Question: All right, this question requires a bit of reading on your side. I'll try to keep this short and simple.
I have a tree (not a binary tree, just a tree) with data associated to each node (binary data, I don't know what they are AND I don't know how long they are)
Each node of the tree also has an index which isn't related to how it appears in the tree, to make it short it could be like that:

The index number represents the order the user WANTS the tree to be navigated and cannot be duplicated.
I need to store this structure in a file on the disk.
My problem is: .
In fact the user should be allowed to
- - -
I'm using C++ and Qt and by now I thought of a lot of structures with a lot of fields like this one
'''
struct dataToBeStoredInTheFile
{
long data_size;
byte *data; //... the data here
int index;
int number_of_children;
int *children_indices; // ... array of integers
}
'''
this has the advantage to identify each node with its respective index, but it's highly slow when swapping indices between two nodes or deleting a node and updating each other node's index because you have to traverse all the nodes and all their "children_indices" arrays.
Would using something like an "hash" to identify each node be more flexible?
Should I use two indices, one for the position in the tree and one for the user's index? If you have any better idea to store the data, you're welcome
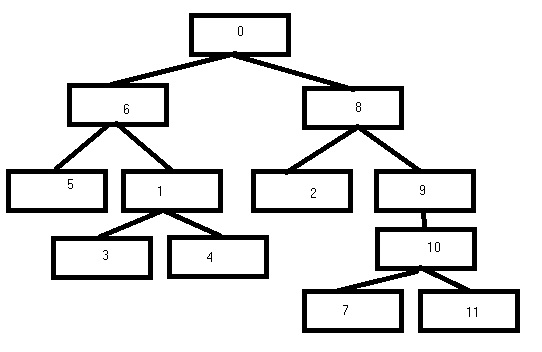
Answer: I would suggest using something like <URL>, then you don't have to worry about the actual format when save on disk, and can concentrate on effective in-memory solution.
Re-reading your question I see you are using Qt, in that case it should have it's own serialization framework that you can use.